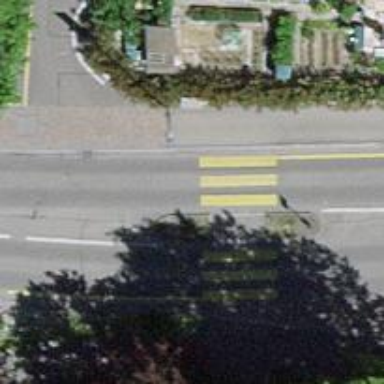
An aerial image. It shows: Secondary road with asphalt surface and sidewalks on both sides.